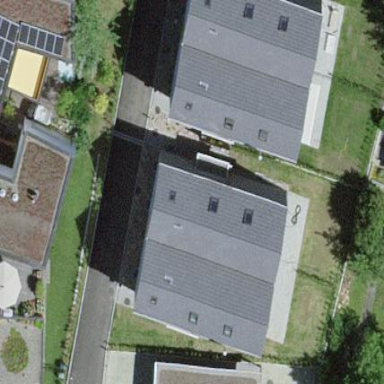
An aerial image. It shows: Terrace building.